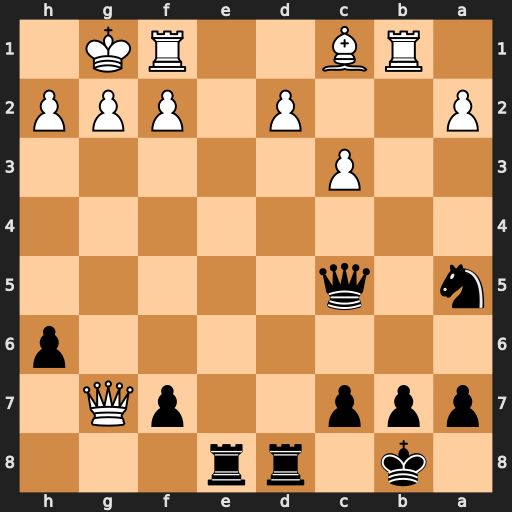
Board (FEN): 1k1rr3/ppp2pQ1/7p/n1q5/8/2P5/P2P1PPP/1RB2RK1
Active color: b
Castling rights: -
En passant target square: -
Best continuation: Qf5 d3 Rg8